Aerial crown-view tile of a tropical tree (Barro Colorado Island, Panama), acquired 20250217:
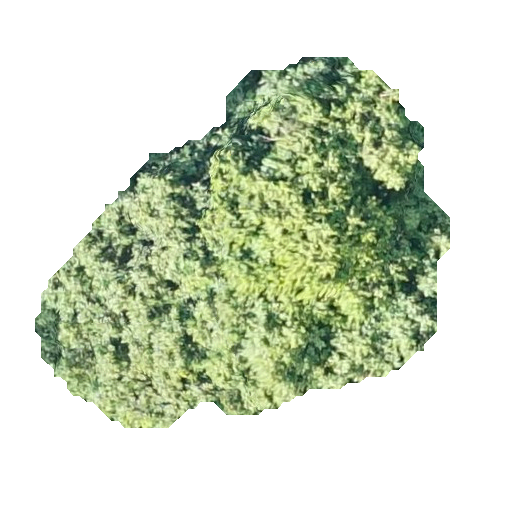
Species: Guarea guidonia
GBIF accepted scientific name: Guarea guidonia
Crown area: 152.076 m²